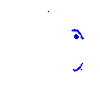
Particle: pion